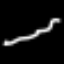
Label: squiggle